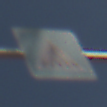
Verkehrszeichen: FussgaengerueberwegRechts
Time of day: Midday
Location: Outdoor (Nature)
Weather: Clear
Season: NotSpecified
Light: Natural